Question: I working with an application which consist of two Targets (Paid and free). The In free version the status bar was misplaced somewhere in the screen (Both in ios7 and ios 6.1). But the Paid version working perfectly. Any ideas? Refer below image

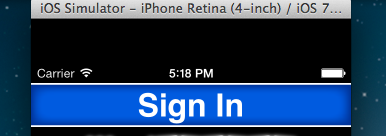
Answer: You have forgotten to add the 4" default-image to your project, the 'Default-568h@2x.png', so your application is in 3.5" mode.